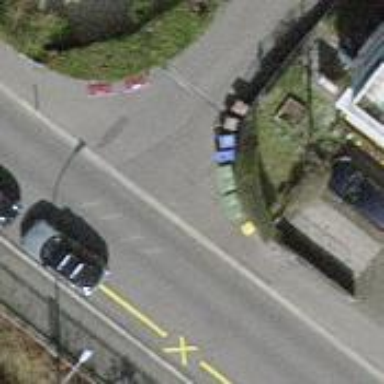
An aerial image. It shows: Post box is visible.